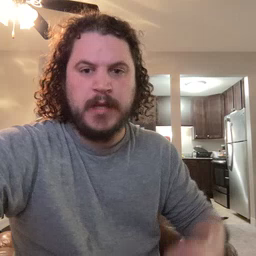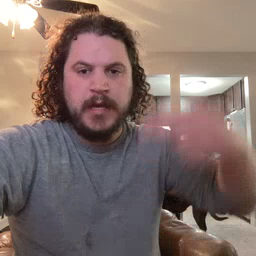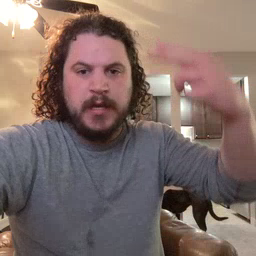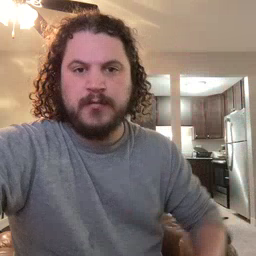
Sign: high